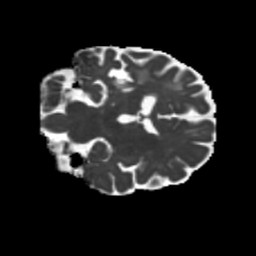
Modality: MD
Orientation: coronal
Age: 70
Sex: male
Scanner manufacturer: siemens
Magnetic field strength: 3 T
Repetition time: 5.25 s
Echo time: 0.08 s